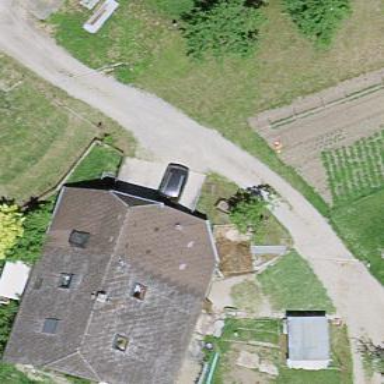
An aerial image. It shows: Farm building.